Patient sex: F
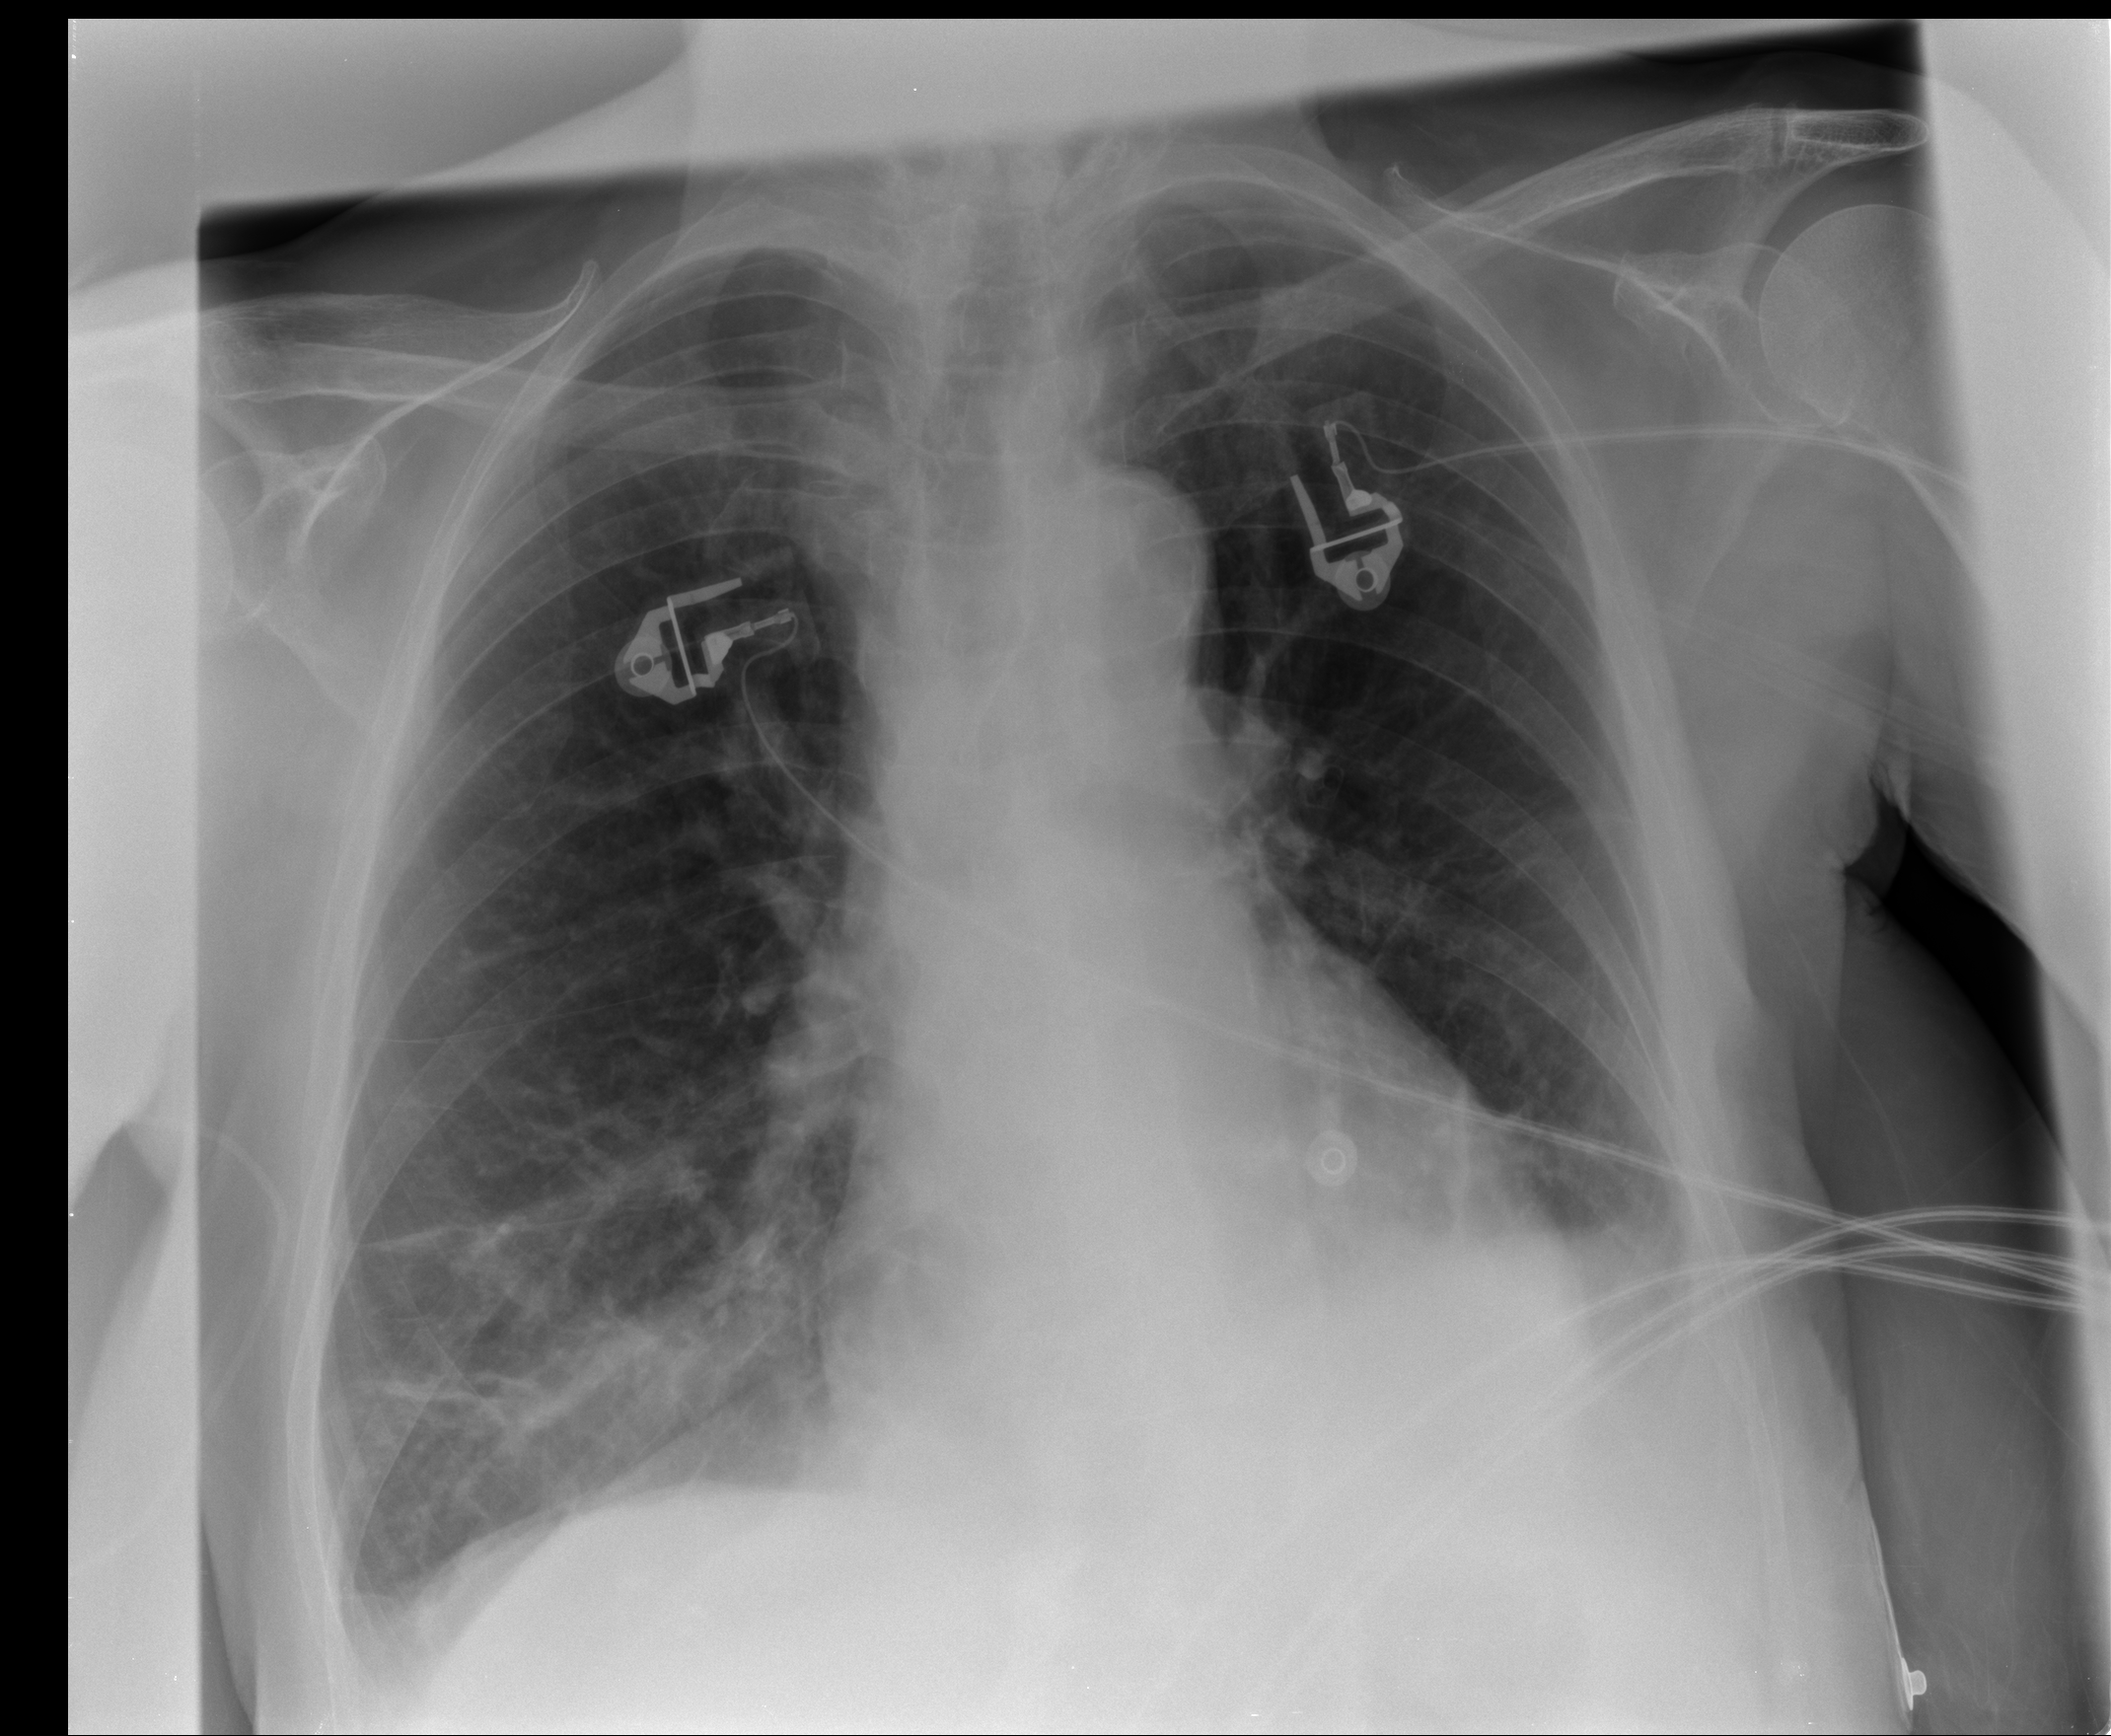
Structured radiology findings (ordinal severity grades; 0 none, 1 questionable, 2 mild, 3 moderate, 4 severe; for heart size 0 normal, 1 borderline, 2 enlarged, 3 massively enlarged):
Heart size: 0
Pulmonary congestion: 2
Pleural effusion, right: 1
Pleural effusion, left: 2
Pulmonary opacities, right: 2
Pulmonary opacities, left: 0
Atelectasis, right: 2
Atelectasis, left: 2